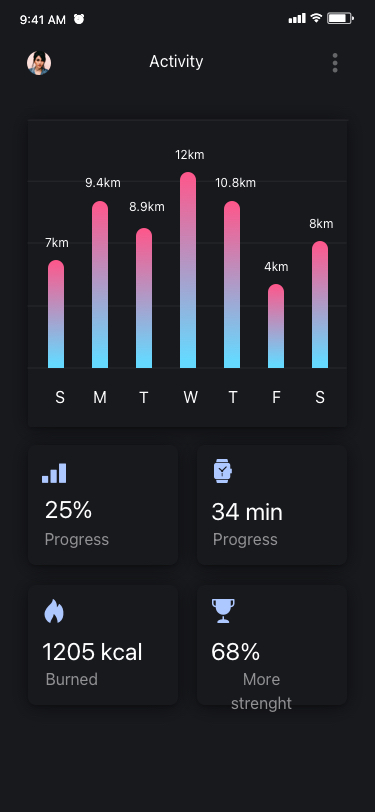
Text in this UI design:
        Activity
S
M
T
W
T
F
S
Progress
Burned
25%
1205 kcal
Progress
34 min
More strenght
68%
7km
9.4km
8.9km
12km
10.8km
4km
8km
9:41 AM
9:41 AM